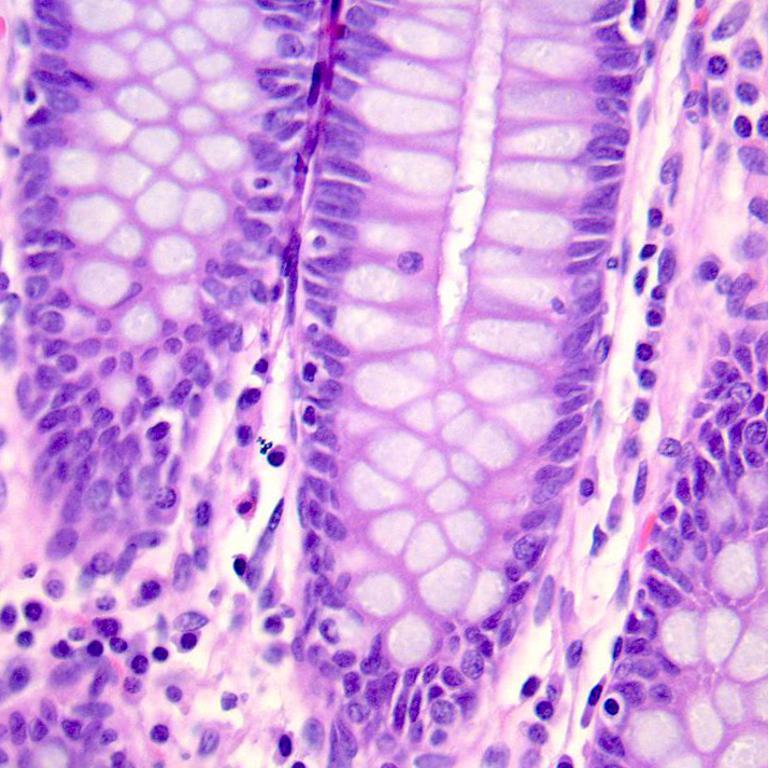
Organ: colon
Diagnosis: benign